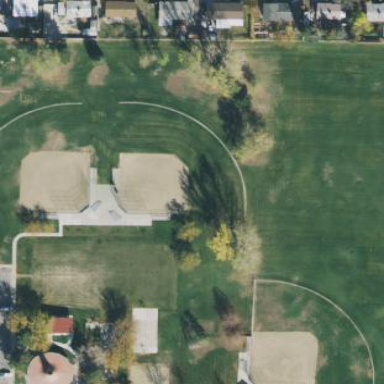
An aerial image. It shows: Baseball pitch for leisure land.